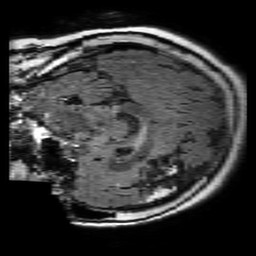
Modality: FLAIR
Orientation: sagittal
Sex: female
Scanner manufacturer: philips
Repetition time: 11 s
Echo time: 0.125 s